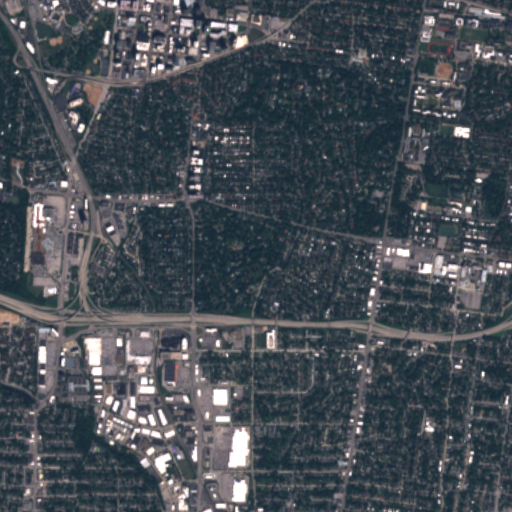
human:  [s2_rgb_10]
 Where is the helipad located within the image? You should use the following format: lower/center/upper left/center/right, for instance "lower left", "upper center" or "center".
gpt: The helipad is located in the center right of the image.
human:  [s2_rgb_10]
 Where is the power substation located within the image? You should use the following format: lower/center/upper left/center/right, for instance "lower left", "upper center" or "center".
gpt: The power substation is located in the left of the image.
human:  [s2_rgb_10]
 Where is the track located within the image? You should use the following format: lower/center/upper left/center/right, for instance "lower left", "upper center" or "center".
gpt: The track is located in the upper right of the image.
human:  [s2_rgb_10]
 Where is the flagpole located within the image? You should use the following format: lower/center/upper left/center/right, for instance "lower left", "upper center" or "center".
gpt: The flagpole is located in the right of the image.
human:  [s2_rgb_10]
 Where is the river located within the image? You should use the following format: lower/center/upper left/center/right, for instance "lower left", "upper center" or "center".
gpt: The river is located in the lower right of the image.
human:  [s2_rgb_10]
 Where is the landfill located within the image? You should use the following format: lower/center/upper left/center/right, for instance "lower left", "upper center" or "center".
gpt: There is no landfill in the image.